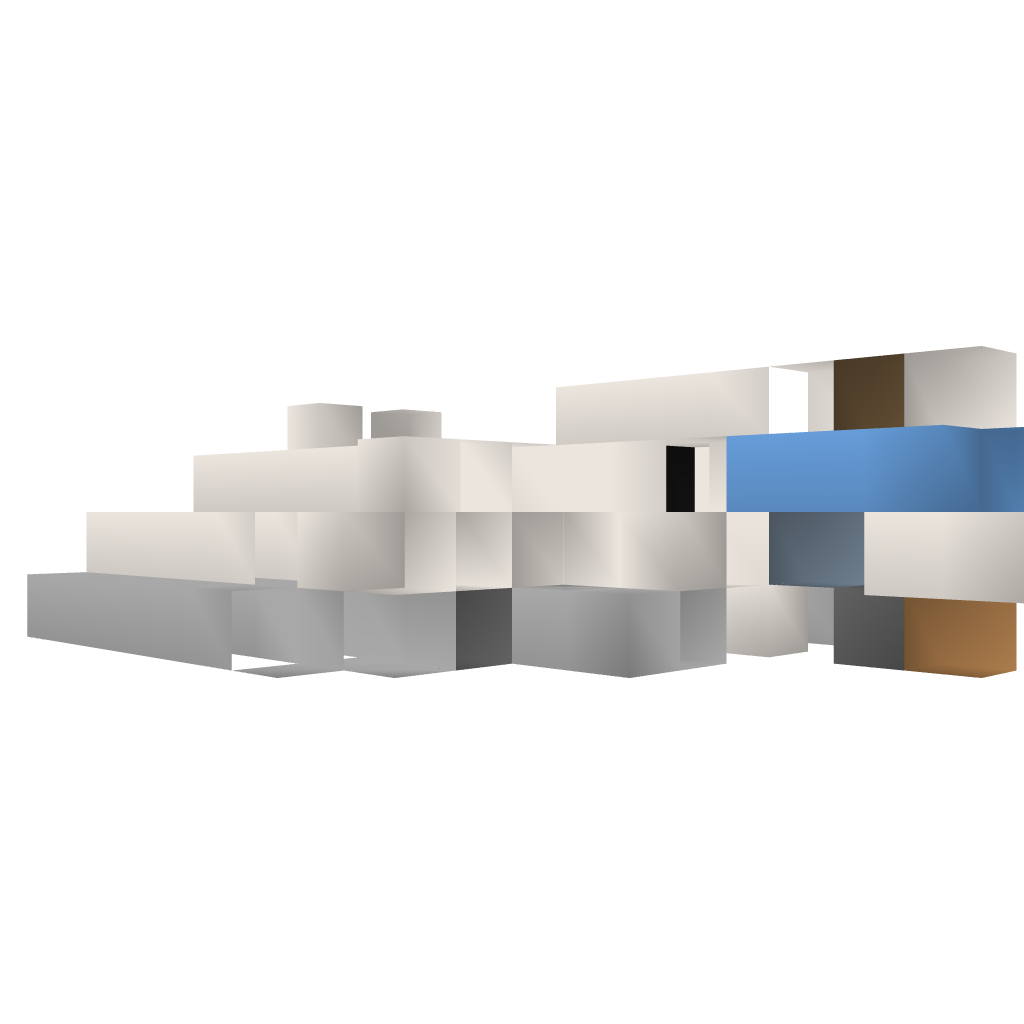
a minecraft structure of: Jet Fighter